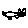
Label: cat